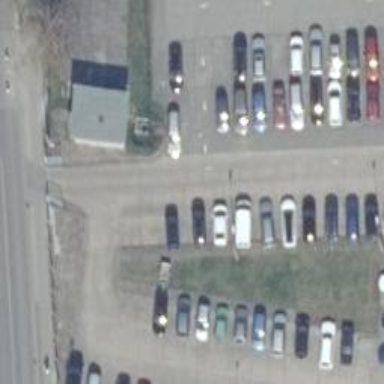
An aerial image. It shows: Road serving as parking aisle.